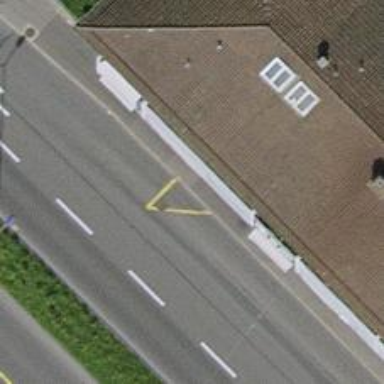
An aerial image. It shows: Bus stop with platform for public transport.